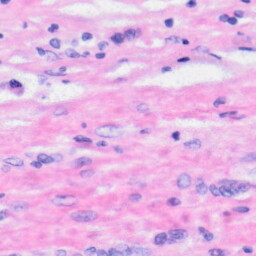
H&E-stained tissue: Liver